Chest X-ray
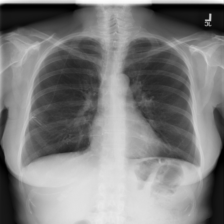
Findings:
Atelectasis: negative
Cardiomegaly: negative
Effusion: negative
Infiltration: negative
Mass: negative
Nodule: negative
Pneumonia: negative
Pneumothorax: negative
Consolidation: negative
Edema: negative
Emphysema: negative
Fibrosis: negative
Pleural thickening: negative
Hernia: negative